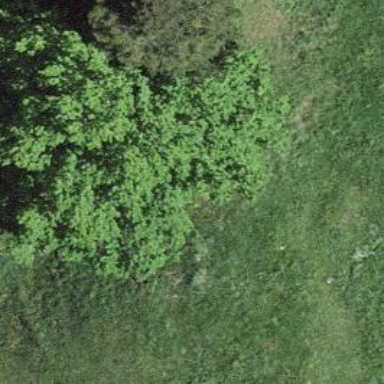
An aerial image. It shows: Single tag "natural: tree."